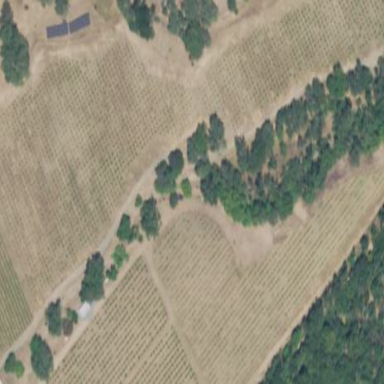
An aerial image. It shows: Vineyard where grapes are grown.